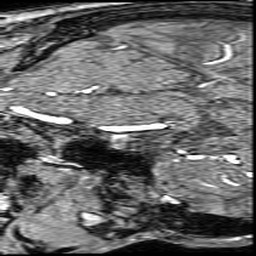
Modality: angio
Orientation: sagittal
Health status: ill
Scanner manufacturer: philips
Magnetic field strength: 3 T
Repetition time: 0.01832 s
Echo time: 0.00338 s